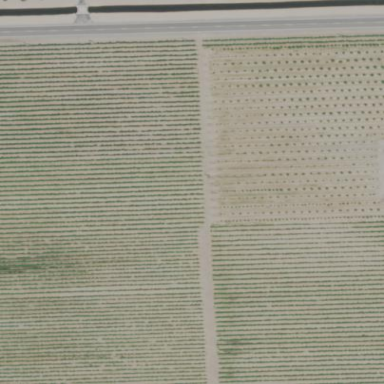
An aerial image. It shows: Vineyard where grapes are grown.